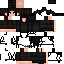
A female human skin with dark skin, wearing brown long hair dressed in a black hoodie and black pants, featuring a closed mouth.